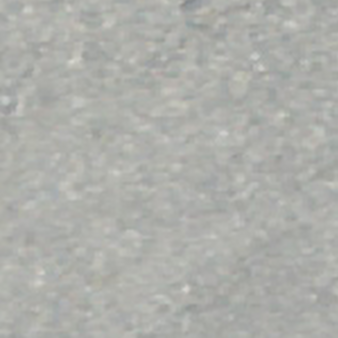
Label: other